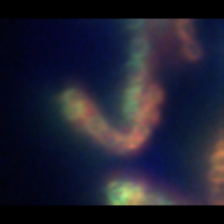
Taxon: Diatom_aggregate
Group: Diatoms